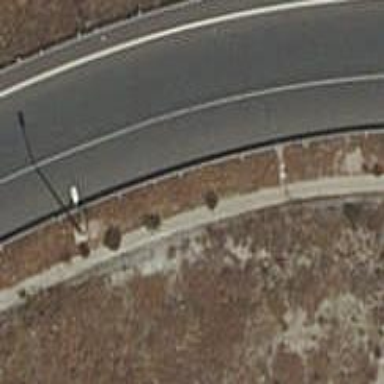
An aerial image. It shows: Guard rail as barrier.